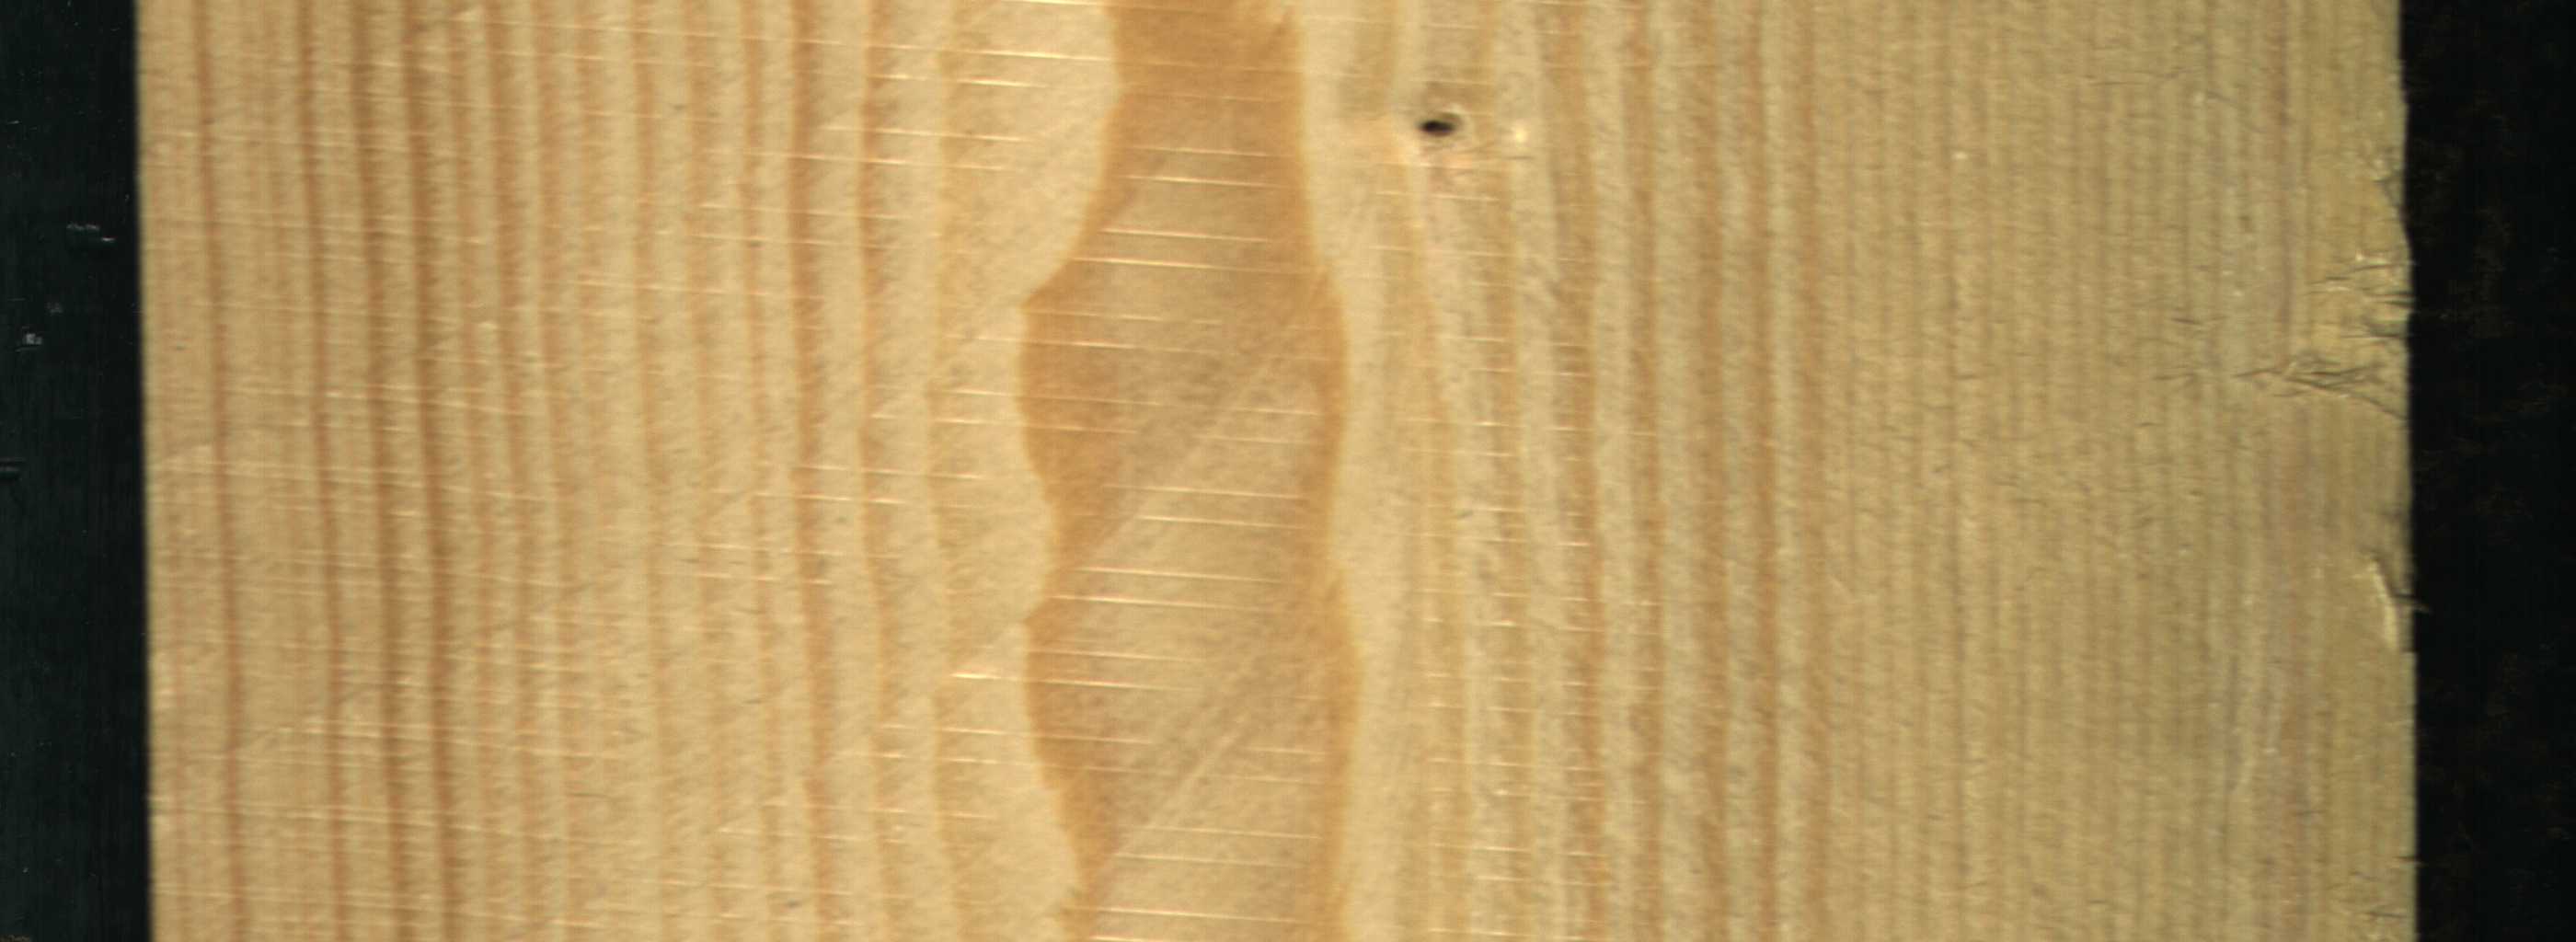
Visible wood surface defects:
Dead_Knot